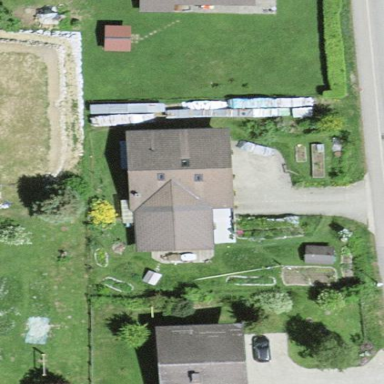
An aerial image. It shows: Simple house.